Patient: sex M, age 29
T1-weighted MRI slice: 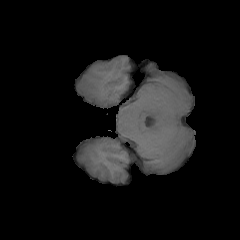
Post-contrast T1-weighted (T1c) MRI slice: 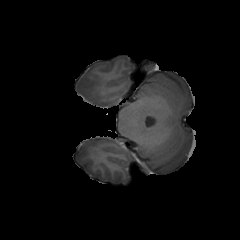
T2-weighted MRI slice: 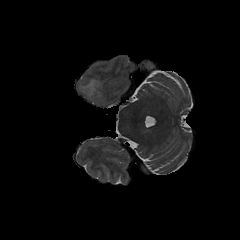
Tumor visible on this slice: yes
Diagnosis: Glioblastoma, IDH-wildtype
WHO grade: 4